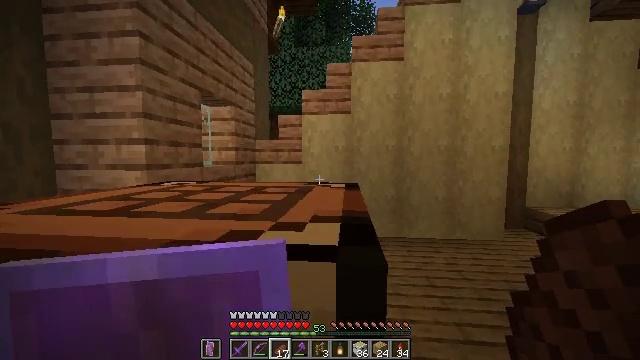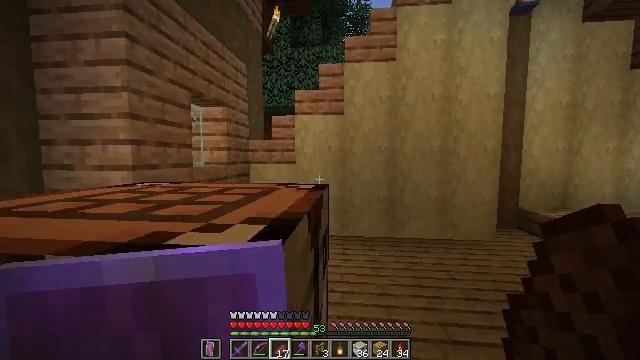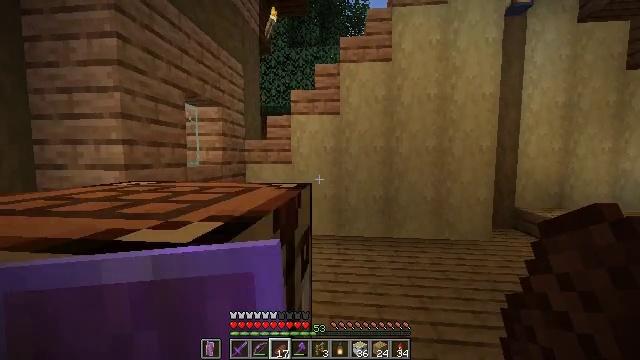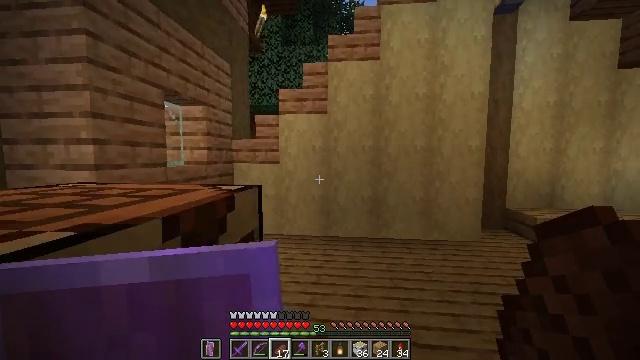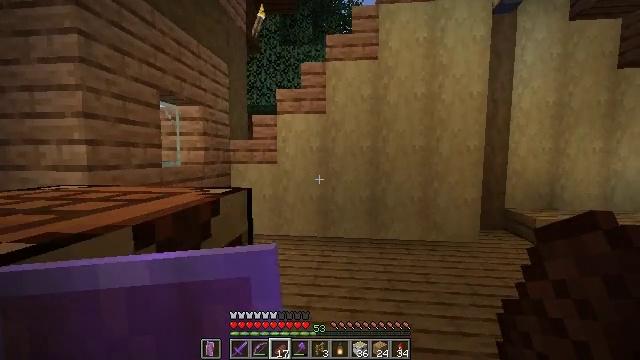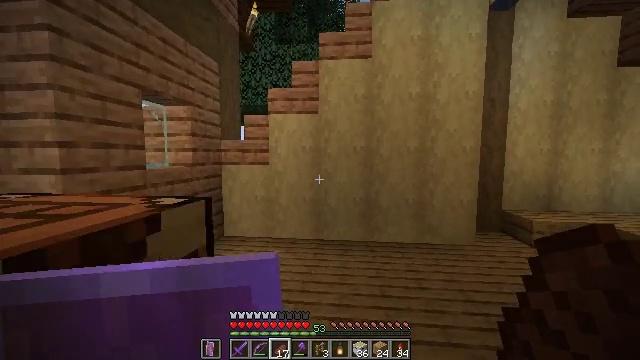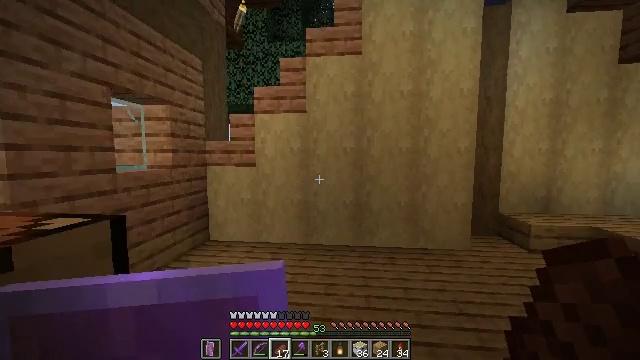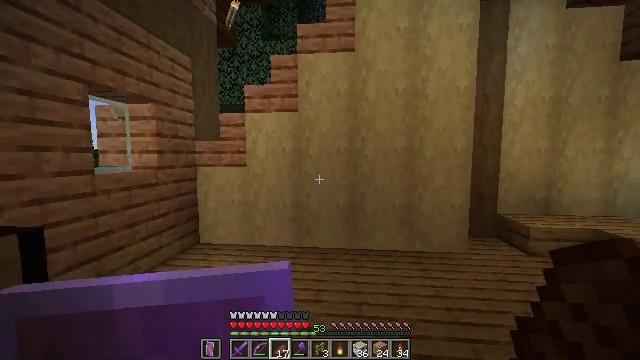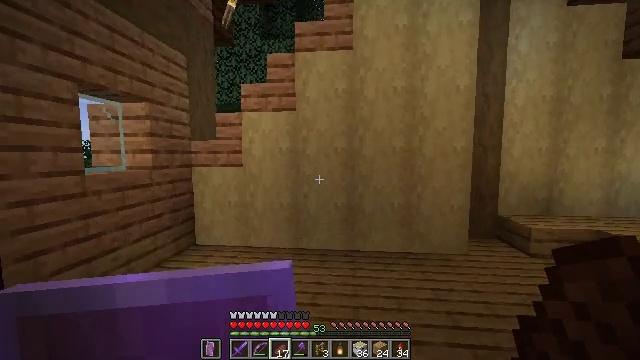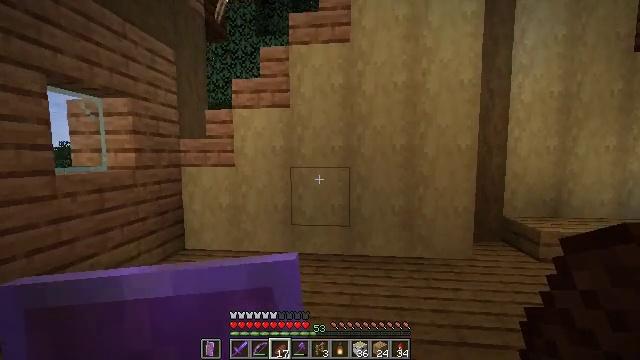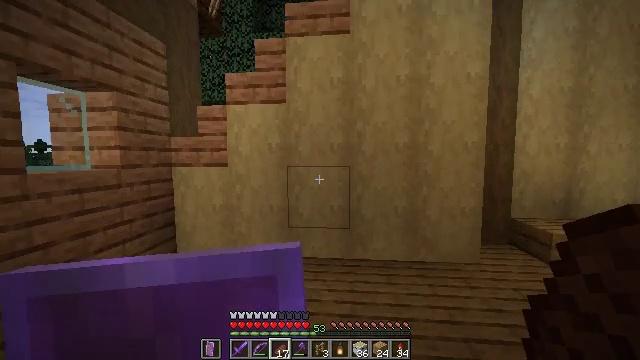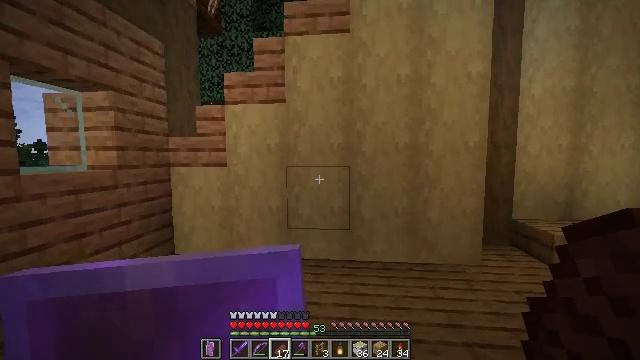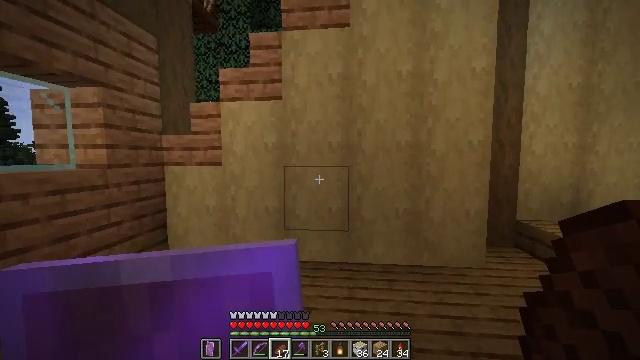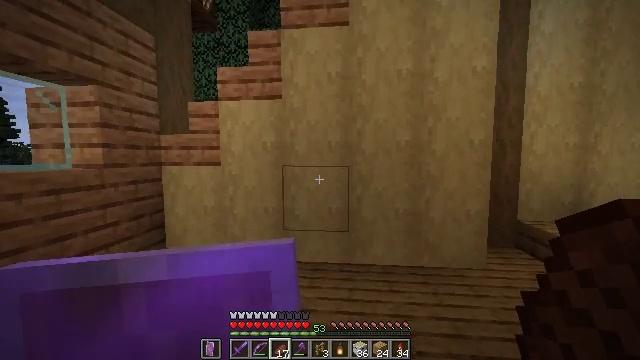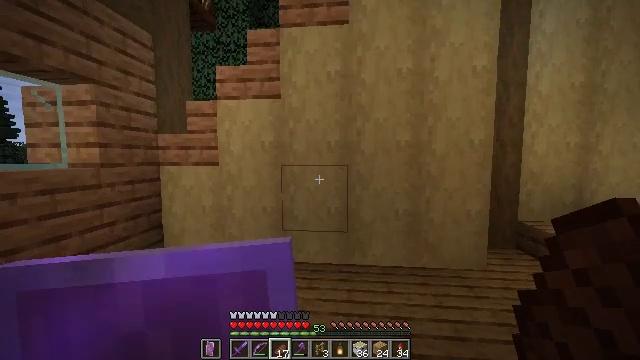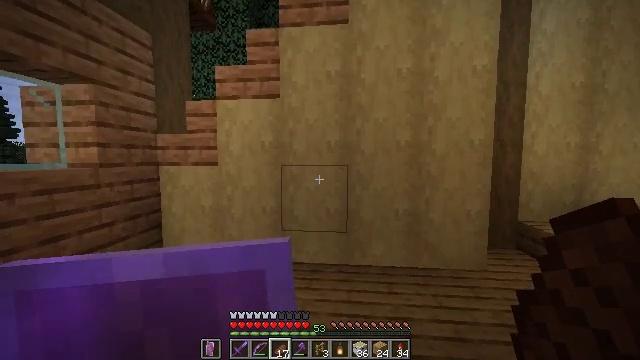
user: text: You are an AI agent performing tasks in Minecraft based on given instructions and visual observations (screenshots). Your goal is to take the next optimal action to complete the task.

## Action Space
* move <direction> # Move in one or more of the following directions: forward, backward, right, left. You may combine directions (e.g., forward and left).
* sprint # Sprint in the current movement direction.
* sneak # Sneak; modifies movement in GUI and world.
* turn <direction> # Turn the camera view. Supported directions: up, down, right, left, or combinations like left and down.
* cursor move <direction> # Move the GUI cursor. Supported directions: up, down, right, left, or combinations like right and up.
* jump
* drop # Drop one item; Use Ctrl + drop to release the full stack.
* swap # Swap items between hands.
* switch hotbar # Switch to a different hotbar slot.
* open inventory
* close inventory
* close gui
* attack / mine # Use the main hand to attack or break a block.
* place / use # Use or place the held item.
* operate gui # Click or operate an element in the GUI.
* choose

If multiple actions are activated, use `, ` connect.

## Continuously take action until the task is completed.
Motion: motion action
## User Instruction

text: Collect the stripped birch log by attacking it.
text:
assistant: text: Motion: move forward and move right
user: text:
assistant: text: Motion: move forward and move right
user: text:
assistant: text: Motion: move forward and move right
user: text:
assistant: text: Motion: move forward and move right
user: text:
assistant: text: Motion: move forward and move right
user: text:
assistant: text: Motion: move forward and move right
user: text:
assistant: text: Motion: move forward and move right
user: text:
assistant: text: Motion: move forward
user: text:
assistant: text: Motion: move forward
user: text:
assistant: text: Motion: move forward
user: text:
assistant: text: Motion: no_op
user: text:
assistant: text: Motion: no_op
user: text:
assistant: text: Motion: no_op
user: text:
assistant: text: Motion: no_op
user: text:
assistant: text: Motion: no_op
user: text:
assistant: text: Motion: no_op
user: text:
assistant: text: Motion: no_op
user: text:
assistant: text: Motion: no_op
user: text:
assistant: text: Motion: turn up
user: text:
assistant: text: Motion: turn up
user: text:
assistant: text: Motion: turn right and up
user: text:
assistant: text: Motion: turn right and up
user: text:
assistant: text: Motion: turn up
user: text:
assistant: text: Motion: turn up
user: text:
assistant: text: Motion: no_op
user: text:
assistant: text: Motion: no_op
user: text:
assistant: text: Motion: no_op
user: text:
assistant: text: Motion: no_op
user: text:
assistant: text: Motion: no_op
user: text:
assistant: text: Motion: no_op